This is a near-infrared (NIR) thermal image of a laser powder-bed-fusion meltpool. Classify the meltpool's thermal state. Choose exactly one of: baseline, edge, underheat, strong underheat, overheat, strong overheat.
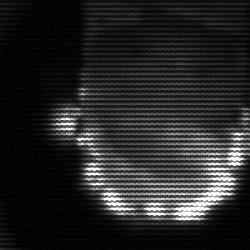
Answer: baseline